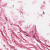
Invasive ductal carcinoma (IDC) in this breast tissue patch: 0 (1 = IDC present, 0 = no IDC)